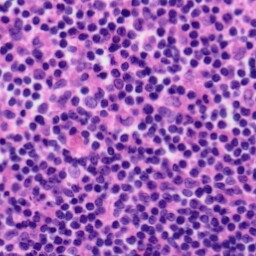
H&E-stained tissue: Tonsil